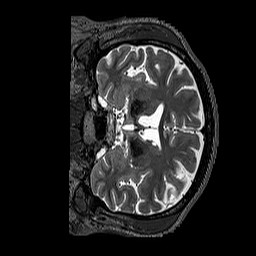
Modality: T2w
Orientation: coronal
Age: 60
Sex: male
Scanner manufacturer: siemens
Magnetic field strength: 3 T
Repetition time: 3.2 s
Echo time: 0.567 s